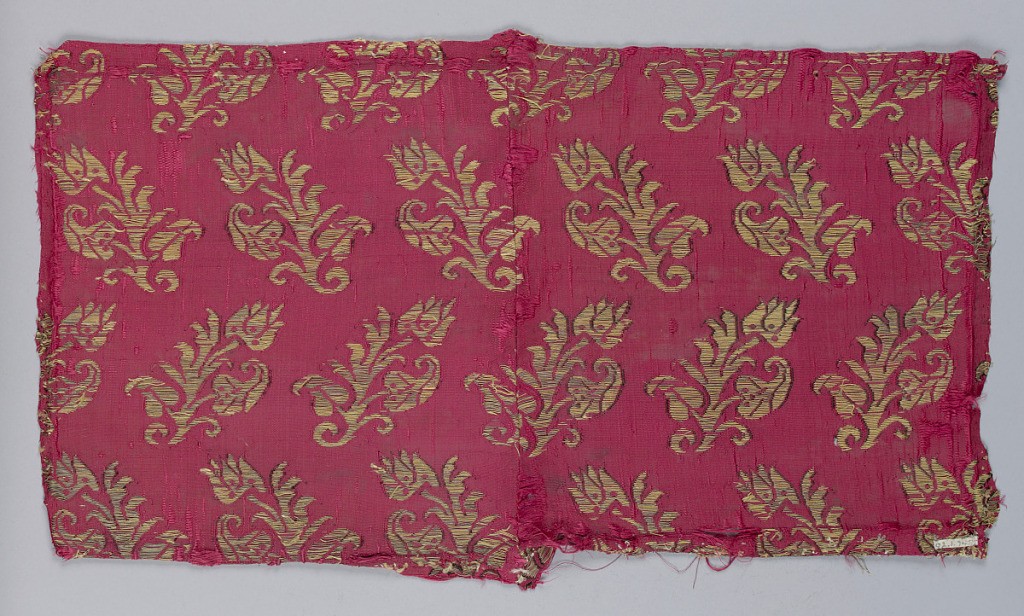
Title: Fragment
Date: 17th century
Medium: Medoim: silk, metallic Technique: supplementary wefts on plain weave foundation
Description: Gold floral forms in alternate diagonal directions on red. fragment pieced in center.